Question: In my project I have to move the files in Main Folder Which locate in Sub-folders. the Below code move the First and second sub-folder files only. How can I move all the sub folders file to main folder.
'''
MoveFilesToMain(@"F:\Test\New folder", @"F:\Test");
'''
'''
public static void MoveFilesToMain(string sourceDirName, string destDirName)
{
DirectoryInfo dir = new DirectoryInfo(sourceDirName);
DirectoryInfo[] dirs = dir.GetDirectories();
FileInfo[] files = dir.GetFiles();
foreach (FileInfo file in files)
{
File.Move(Path.Combine(sourceDirName, file.Name), Path.Combine(destDirName, file.Name));
}
foreach (DirectoryInfo subdir in dirs)
{
FileInfo[] files1 = subdir.GetFiles();
foreach (FileInfo file in files1)
{
File.Move(Path.Combine(subdir.FullName, file.Name), Path.Combine(destDirName, file.Name));
}
}
}
'''
Below marked folders files are not moved.

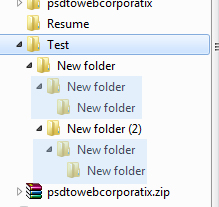
Answer: a little bit of recursion should do the trick.
basically for a given source dir, we copy the files into the dest dir. then iterate through every sub dir in the source dir and repeat the process recursively.
'''
public static void MoveFilesToMain(string sourceDirName, string destDirName)
{
DirectoryInfo dir = new DirectoryInfo(sourceDirName);
DirectoryInfo[] dirs = dir.GetDirectories();
FileInfo[] files = dir.GetFiles();
if (files.Length == 0 && dirs.Length == 0)
{
Directory.Delete(sourceDirName, false);
return;
}
foreach (FileInfo file in files)
{
File.Move(Path.Combine(sourceDirName, file.Name), Path.Combine(destDirName, file.Name));
}
foreach (DirectoryInfo subdir in dirs)
{
MoveFilesToMain(subdir.FullName, destDirName)
}
}
'''